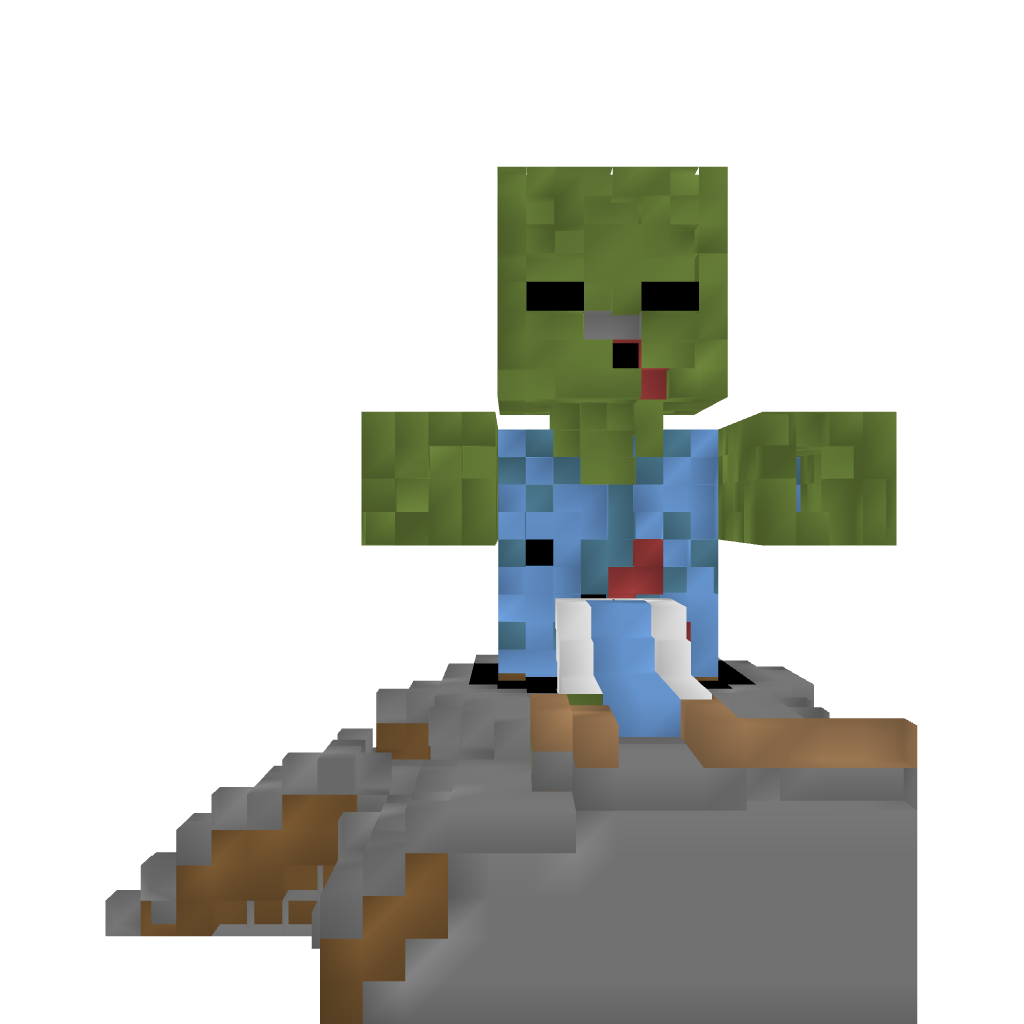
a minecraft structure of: Small zombie 20% earth below